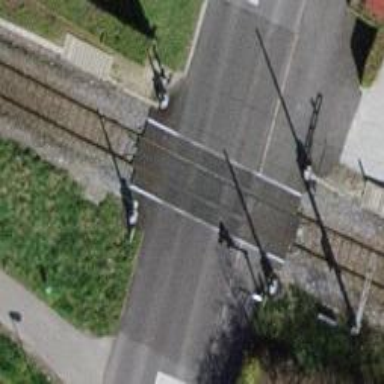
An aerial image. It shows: Level crossing with double half barrier.